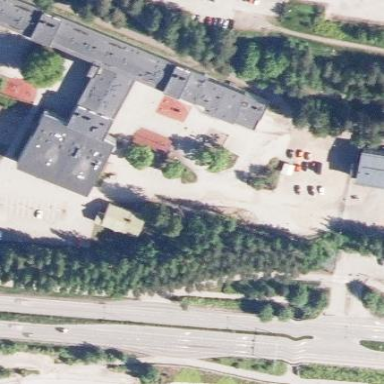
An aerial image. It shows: School building.